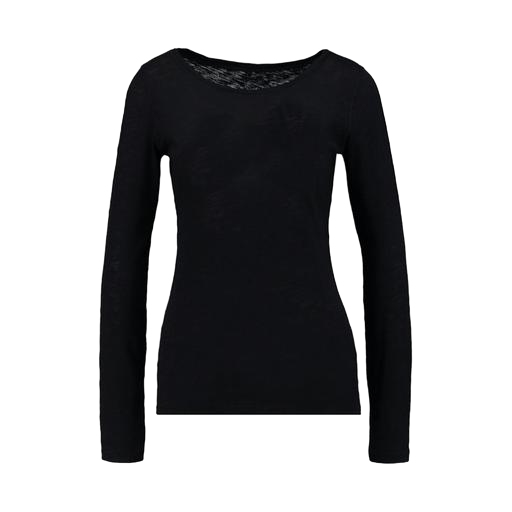
black women's long sleeve t-shirt, black long-sleeved jersey top, long-sleeve t-shirt only macy, white background